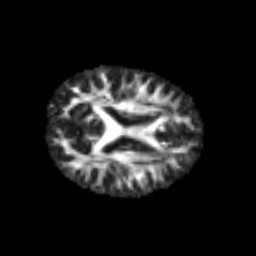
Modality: FA
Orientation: axial
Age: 25
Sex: male
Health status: healthy